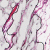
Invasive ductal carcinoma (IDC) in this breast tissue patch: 0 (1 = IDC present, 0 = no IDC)